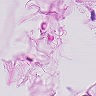
Metastatic tissue present: no